五年级 · 算术
有一根彩带长 36.8 米, 如果将它剪成长 0.7 米的包装绳, 可以剪多少根? 张明列出坚式 (如下图)。坚式中的余数“ 4 ”表示还剩（）。

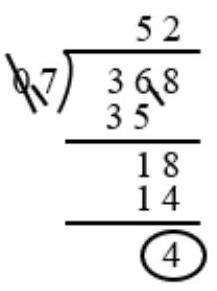
A. 4 毫米
B. 4 分米
C. 4 厘米
D. 4 米
答案: B